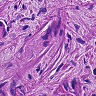
Metastatic tissue present: yes